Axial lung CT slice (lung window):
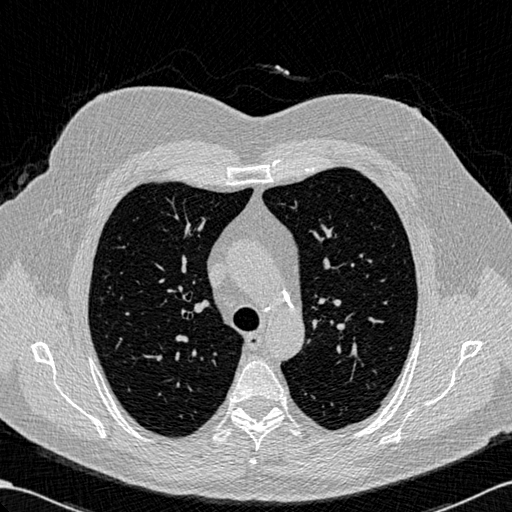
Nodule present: no